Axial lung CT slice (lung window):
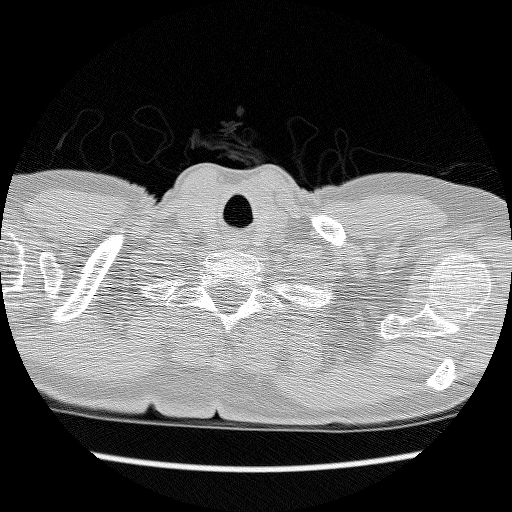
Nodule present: no